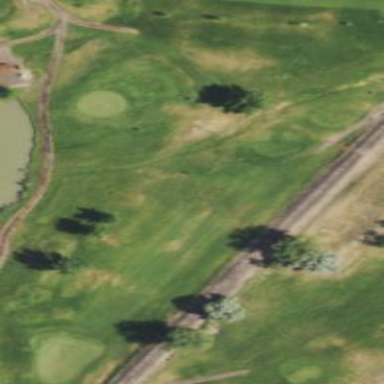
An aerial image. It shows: Well-manicured mown grass area used as golf fairway.